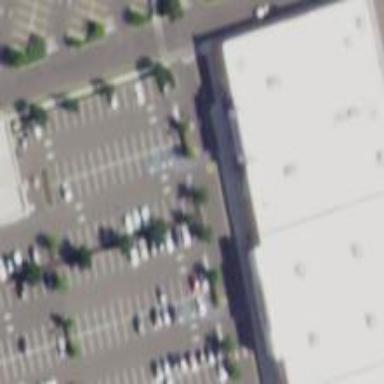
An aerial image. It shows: Retail building.